Interaction volume radius: 10 \u00c5
Interaction volume height: 25 \u00c5
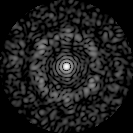
Disorder parameter: 0.8158